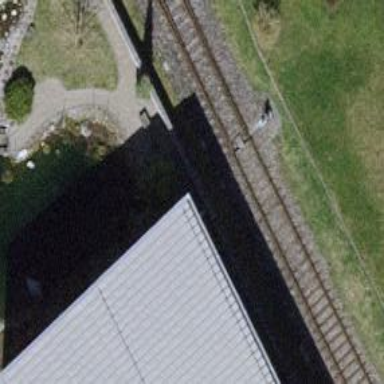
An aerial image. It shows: Railway switch.